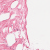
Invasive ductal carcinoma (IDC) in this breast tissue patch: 0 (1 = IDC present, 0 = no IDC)